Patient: sex M, age 55
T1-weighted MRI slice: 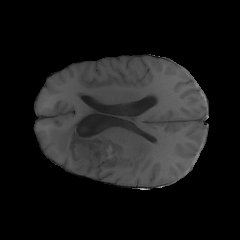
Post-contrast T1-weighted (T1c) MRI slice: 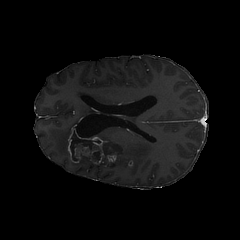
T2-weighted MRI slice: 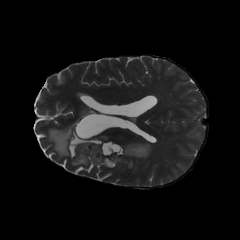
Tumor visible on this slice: yes
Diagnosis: Glioblastoma, IDH-wildtype
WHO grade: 4